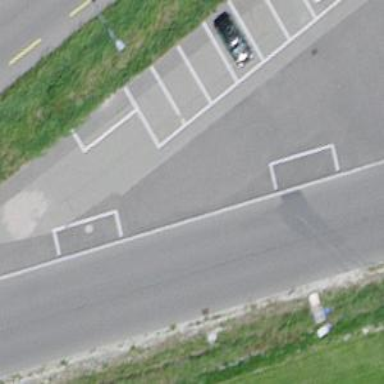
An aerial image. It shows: Parking aisle designated as service road.